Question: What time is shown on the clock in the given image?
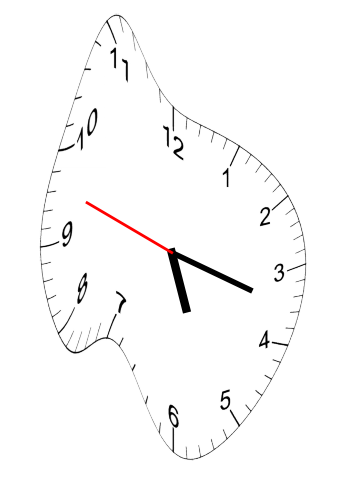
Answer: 05:17:48